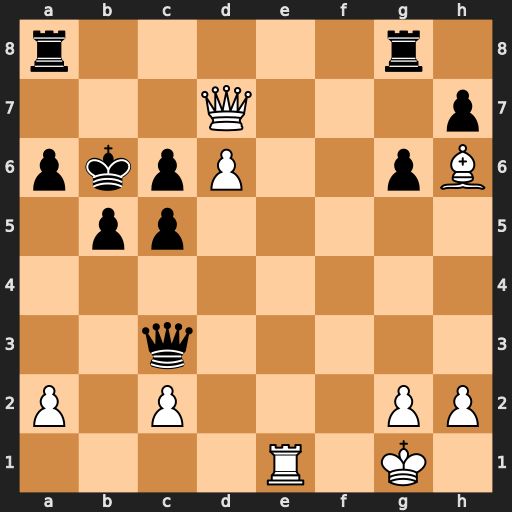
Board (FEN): r5r1/3Q3p/pkpP2pB/1pp5/8/2q5/P1P3PP/4R1K1
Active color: w
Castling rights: -
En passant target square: -
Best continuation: Qc7#